Field crop: maize
Growth stage: 2
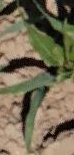
Species: maize